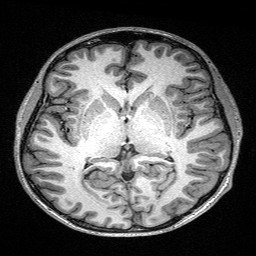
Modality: T1w
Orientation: coronal
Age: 24
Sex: male
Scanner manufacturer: siemens
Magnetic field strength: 3 T
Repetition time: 2.4 s
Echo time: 0.03 s